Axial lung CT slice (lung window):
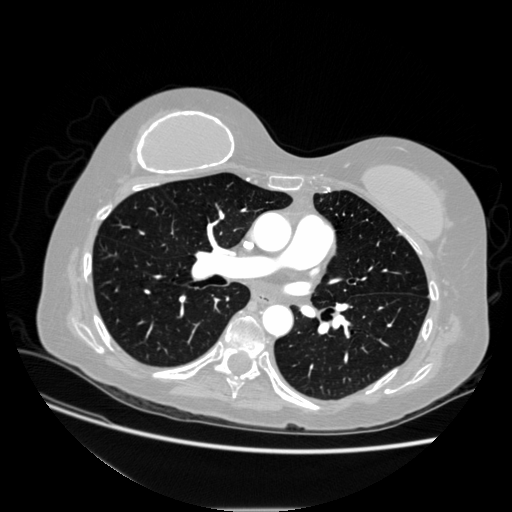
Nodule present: no